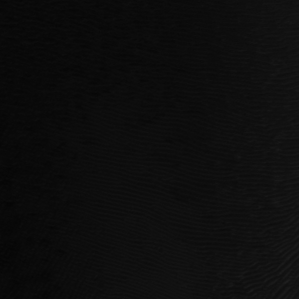
Label: frost